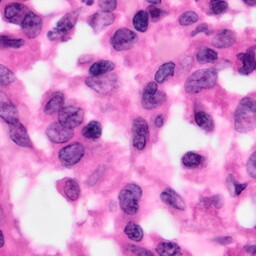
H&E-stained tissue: Pancreatic